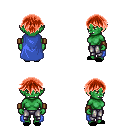
a pixel art fantasy rpg character, female body template, orc, green skin, blue cape, metal pants, red short bangs hairstyle, leather bracers, black slippers, four views (front, back, left, right), 2x2 character sprite sheet, small pixel art, hard edges, no anti-aliasing